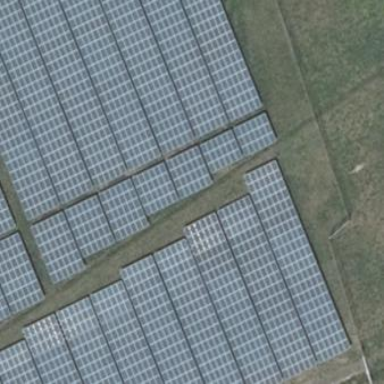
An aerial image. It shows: Solar power generator using photovoltaic panels.